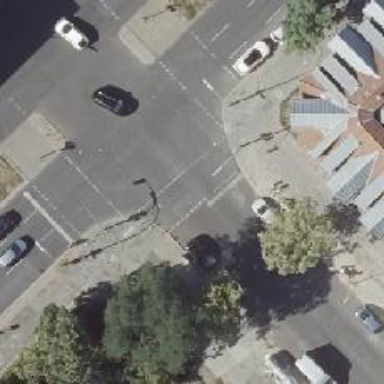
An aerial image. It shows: Road crossing with traffic signals.